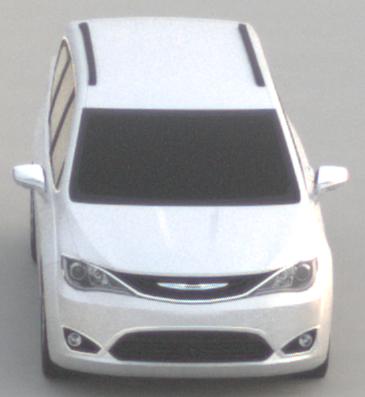
Make: Chrysler
Model: Pacifica
Detailed model: -
Model produced from: 2016
Model produced until: 2020
Doors: 5
Color: white
Road condition: dry road
Daytime: sunrise or sunset
Contrast: low contrast